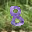
Label: 8